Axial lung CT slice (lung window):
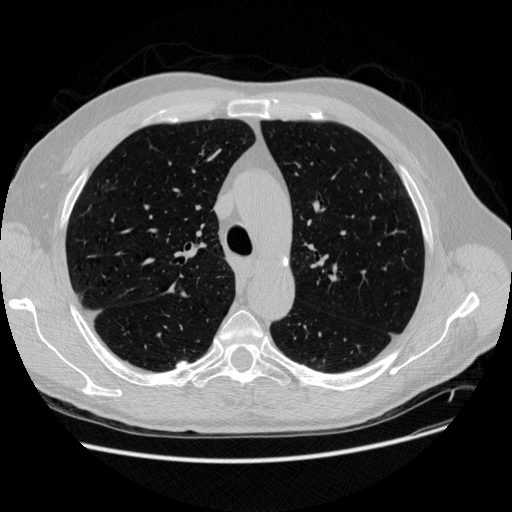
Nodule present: no